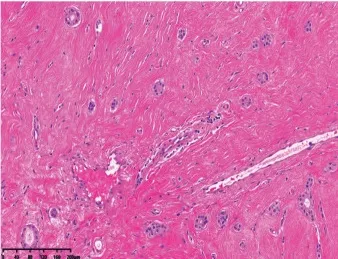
(B) Several scattered tubules are observed in the surrounding stroma. 40 mum.
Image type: pathology (h&e)